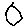
Label: hexagon